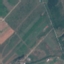
Label: PermanentCrop